Interaction volume radius: 5 \u00c5
Interaction volume height: 10 \u00c5
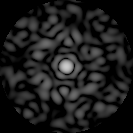
Disorder parameter: 0.8776